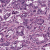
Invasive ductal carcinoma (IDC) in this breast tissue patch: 1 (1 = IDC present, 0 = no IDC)